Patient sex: M
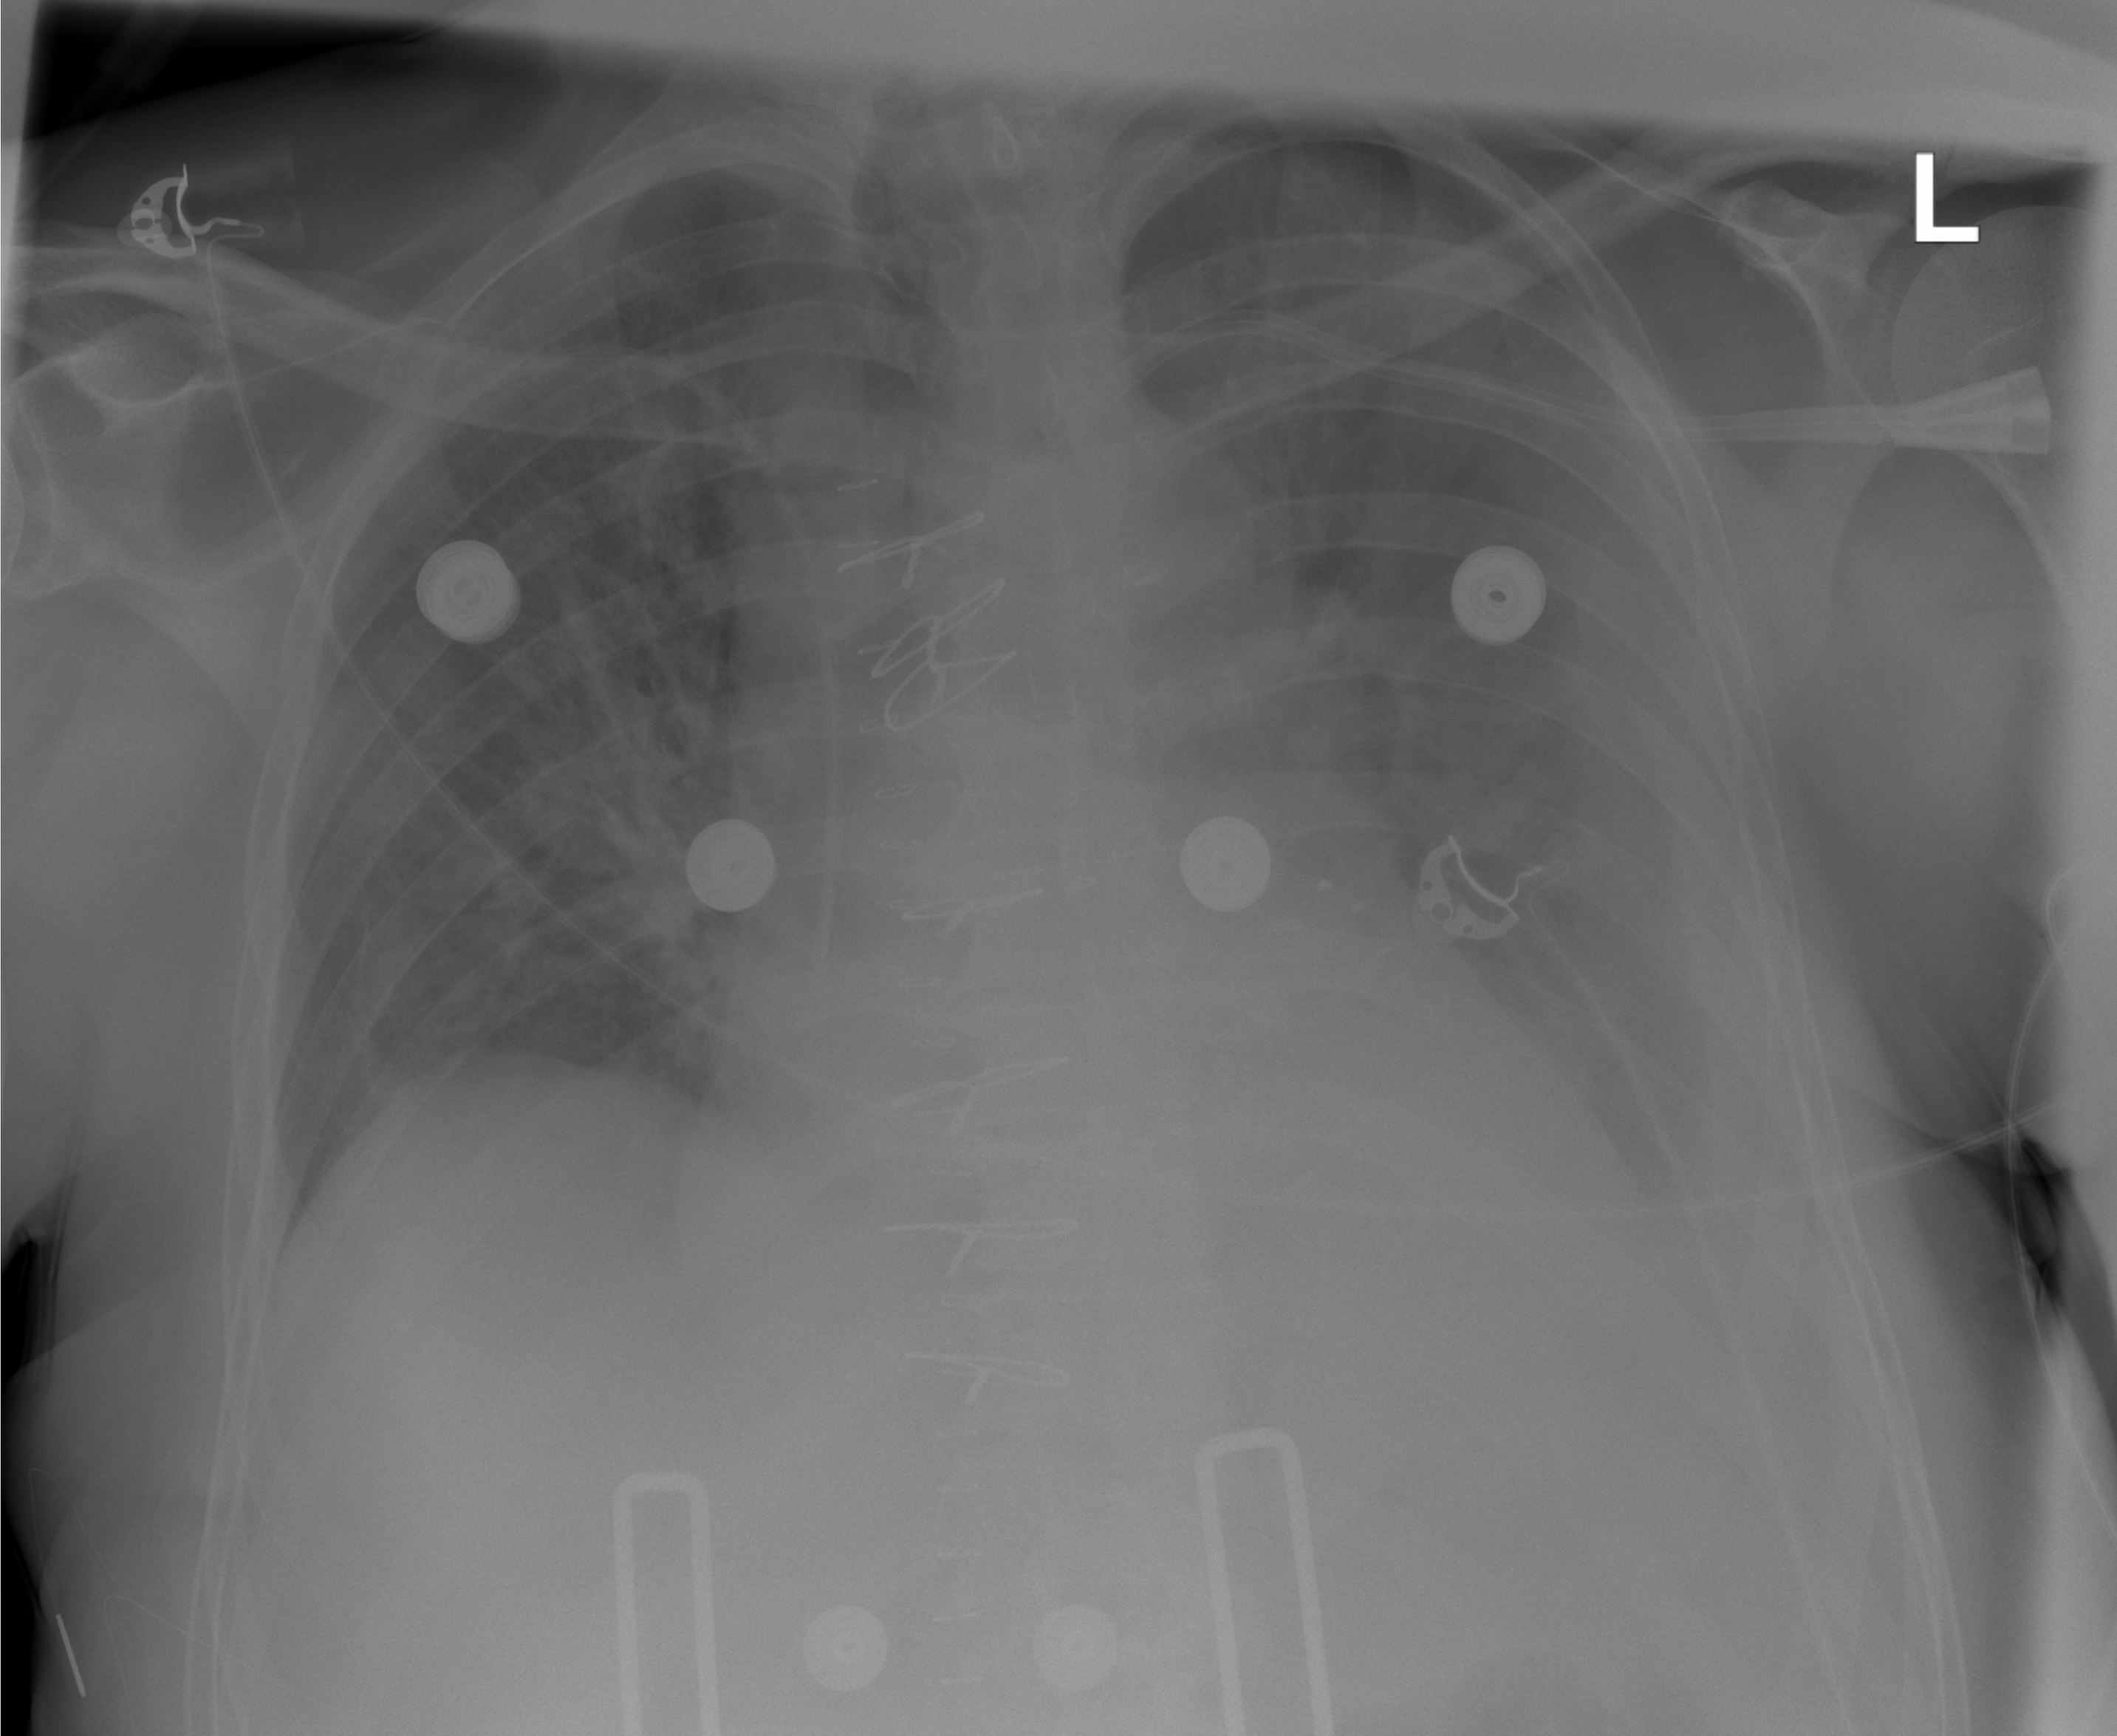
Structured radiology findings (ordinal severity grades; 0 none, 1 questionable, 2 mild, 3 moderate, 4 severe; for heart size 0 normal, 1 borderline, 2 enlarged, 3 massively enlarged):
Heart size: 0
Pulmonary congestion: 0
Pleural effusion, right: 0
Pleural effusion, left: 2
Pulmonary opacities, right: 2
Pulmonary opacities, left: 0
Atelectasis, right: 2
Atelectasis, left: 2